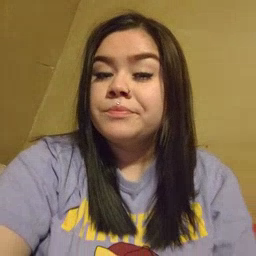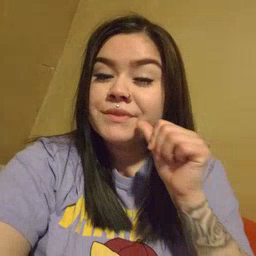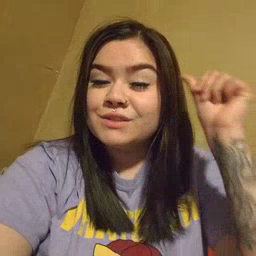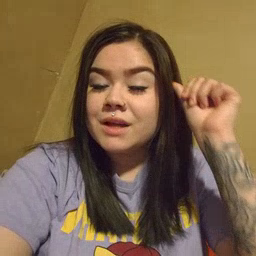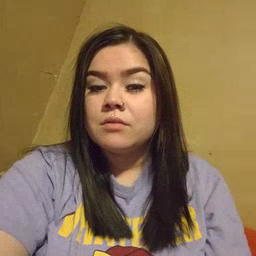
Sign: yesterday